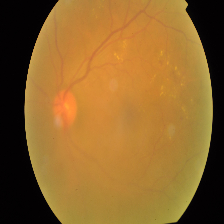
Diabetic retinopathy grade: Proliferative DR